Field crop: maize
Growth stage: 1
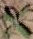
Species: atriplex